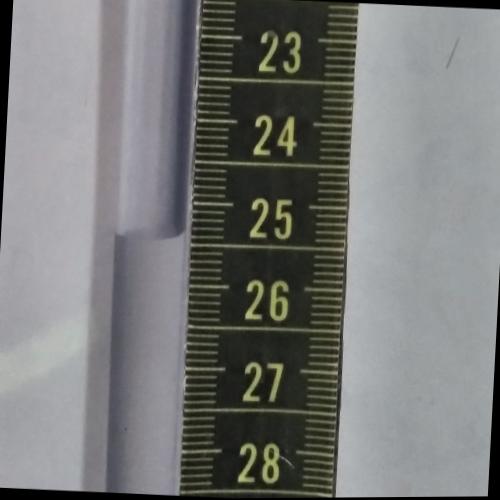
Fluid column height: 25.4 cm